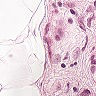
Metastatic tissue present: yes